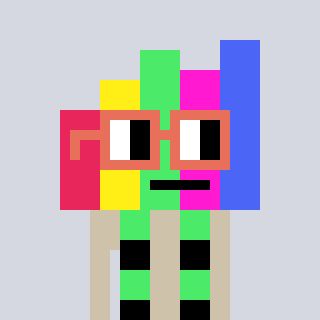
a pixel art character with square orange glasses, a bar chart-shaped head and a bege-colored body on a cool background